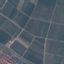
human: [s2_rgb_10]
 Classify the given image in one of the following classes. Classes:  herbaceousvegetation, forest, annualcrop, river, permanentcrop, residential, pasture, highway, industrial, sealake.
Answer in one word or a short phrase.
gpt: PermanentCrop